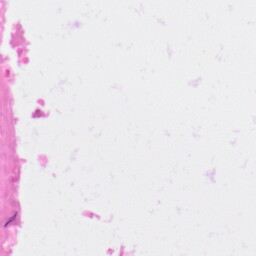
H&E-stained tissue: Kidney